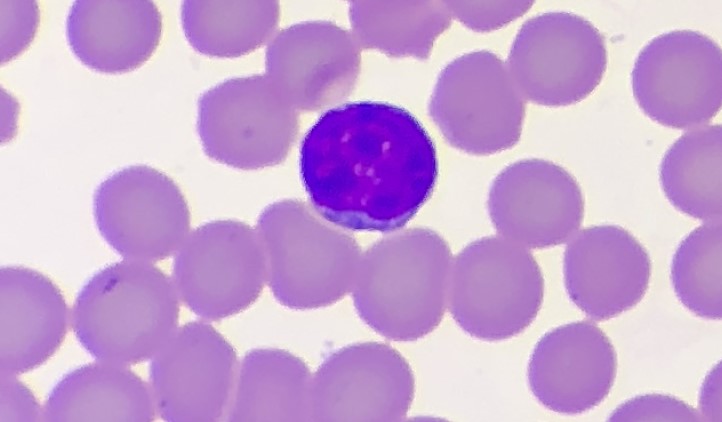
White blood cell type: Lymphocyte